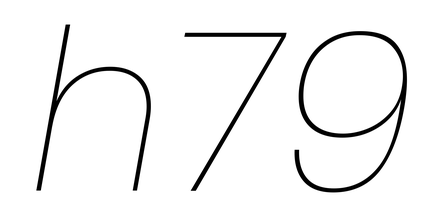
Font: Poppins-ThinItalic